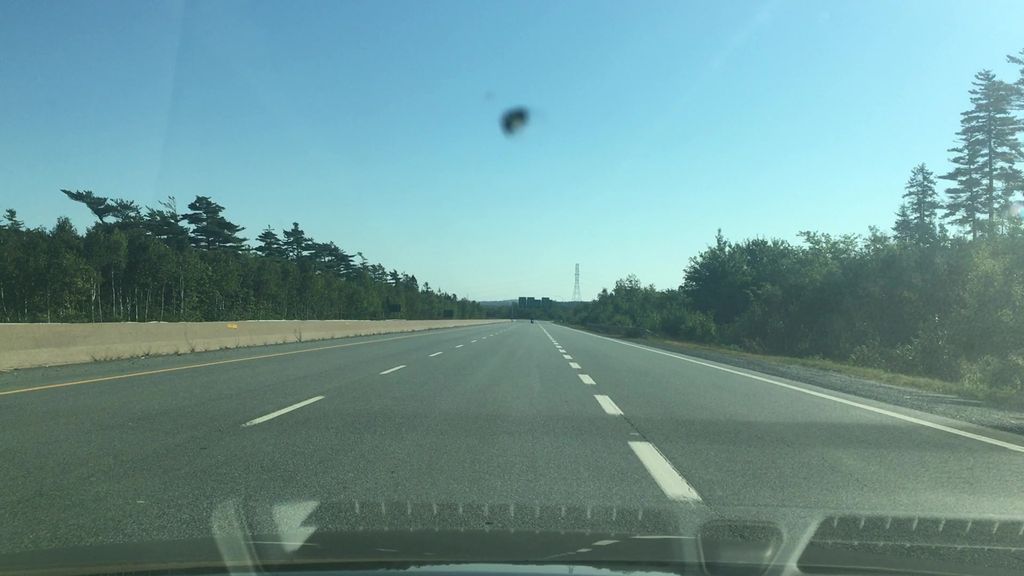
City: halifax